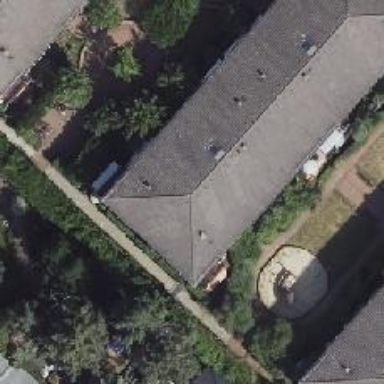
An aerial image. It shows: Hipped roof on apartment building.